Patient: sex M, age 49
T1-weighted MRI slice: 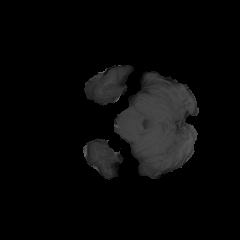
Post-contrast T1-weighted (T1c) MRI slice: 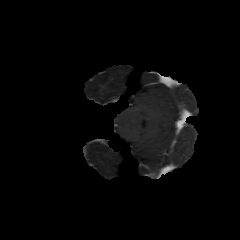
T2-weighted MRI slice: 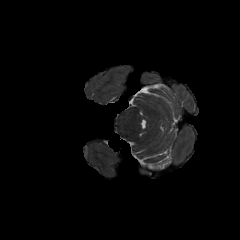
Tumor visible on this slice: no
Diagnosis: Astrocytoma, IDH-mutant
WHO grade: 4